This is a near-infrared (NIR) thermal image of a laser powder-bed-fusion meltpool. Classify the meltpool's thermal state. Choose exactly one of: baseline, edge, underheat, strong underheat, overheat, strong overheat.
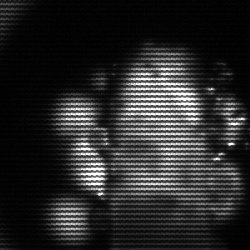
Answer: baseline